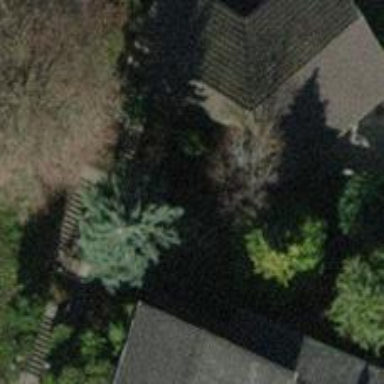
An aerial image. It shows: Group of garages.